Question: I'm trying to remove row from my dynamic table. I've success to .append new row from JavaScript.
'''
$(document).ready(function() {
// table #pos add-row
$(".add-row").keypress(function(e) {
if (e.which == 13) {
var barcode = $("#barcode").val();
$.ajax({
type: "post",
url: "production/ajax/load.php",
dataType: "json",
data: {
barcode: $("#barcode").val()
},
success: function(data) {
$("#pos tbody").append(data['content']);
}
});
}
});
// Find and remove selected table rows
$(".delete-row").click(function(){
alert('Success');
$("#pos tbody tr").remove();
});
})
'''
'''
<?php
if (isset($_POST['barcode'])) {
require '../controller/connection/connection-management.php';
$barcode = $_POST['barcode'];
$status = false;
$sql = "SELECT code, title, wri_name, pub_name, year, main_category.main_category, category.category, call_number, pusat_penerbit, mrican, paingan, selling_price, discount FROM product, writer, publisher, main_category, category WHERE product.writer = writer.writer AND product.publisher = publisher.publisher AND product.main_category = main_category.main_category AND product.category = category.category AND code = '{$barcode}' ORDER BY title";
$result = mysqli_query($conn, $sql);
if (mysqli_num_rows($result) == 1) {
while($row = mysqli_fetch_assoc($result)) {
$barcode = $row['code'];
$title = $row['title'];
$sellingPrice = number_format($row['selling_price'], 0, ',', '.');
$quantity = 1;
$discount = $row['discount'];
$total = number_format((($row['selling_price'] - ($row['selling_price'] * ($discount / 100))) * $quantity), 0, ',', '.');
$append = "<tr class='pointer'>
<td align='right'><a href='javascript:;' class='delete-row'><i class='fa fa-trash'></i></a></td>
<td><small>{$barcode}</small></td>
<td><div style='text-align: justify'><strong>{$title}</strong></div></td>
<td align='right'>{$sellingPrice}</td>
<td align='center'><input id='quantity' type='text' class='form-control' style='text-align:center' value='1'></td>
<td align='center'><input type='text' class='form-control' style='text-align:center' value='{$discount}'></div></td>
<td align='right'>{$total}</td></td>
</tr>";
}
$status = true;
}
$data = array(
"status" => $status,
"content" => $append
);
echo json_encode($data);
}
?>
'''
it's html table
'''
<div class="x_title">
<div class="input-group">
<span class="input-group-btn">
<button type="button" class="delete-row btn btn-primary"><i class="fa fa-pencil-square-o"></i></button>
</span>
<input name="barcode" id="barcode" type="text" class="add-row form-control" placeholder="Enter item name or scan barcode">
<div class="input-group-btn">
<button type="button" class="btn btn-default dropdown-toggle" data-toggle="dropdown" aria-expanded="false">Receive</button>
<ul class="dropdown-menu dropdown-menu-right" role="menu">
<li><a href="#">Receive</a></li>
<li><a href="#">Return</a></li>
<li><a href="#">Purchase Order</a></li>
<li><a href="#">Transfer</a></li>
<li><a href="#">Store Account Payment</a></li>
</ul>
</div>
</div>
</div>
<div class="x_content">
<div class="table-responsive">
<table name="pos" id="pos" class="table table-striped jambo_table bulk_action">
<thead>
<tr class="headings">
<th style="text-align:center" class="column-title col-sm-7" colspan="3">Item Name </th>
<th style="text-align:right" class="column-title col-sm-1">Cost </th>
<th style="text-align:center" class="column-title col-sm-2">Qty. </th>
<th style="text-align:center" class="column-title col-sm-1">Disc % </th>
<th class="column-title col-sm-1" style="text-align:right">Total </th>
</tr>
</thead>
<tbody>
</tbody>
</table>
</div>
</div>
'''
So when I add new row in the table, everything works fine like this picture:

But when I click trash icon with class='delete-row', that's is not working. So I think, when I append data to table tbody it's not read class or id from the new row.
Please someone help. I can't find any similar questions like mine. I just want to know, how to remove table row when I click trash icon from JavaScript.
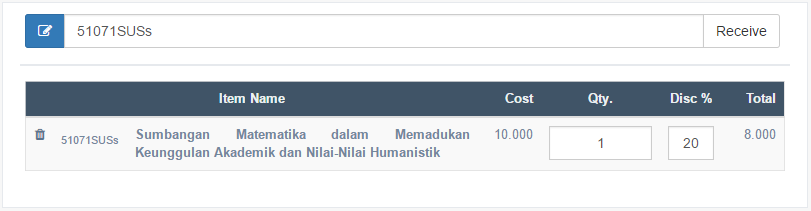
Answer: Did you tried delegate?
'''
$(document).delegate('.delete-row', 'click', function(){
//your remove code here
});
'''
You can also use on (for jquery versions 1.7.1+)
'''
$(document).on('click', '.delete-row', function(){
//your remove code here
});
'''